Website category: phone
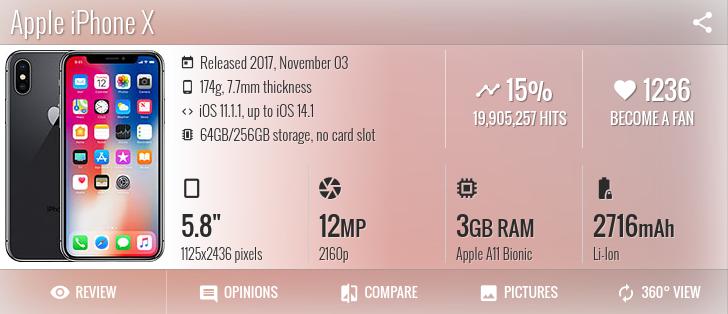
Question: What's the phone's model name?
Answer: Apple iPhone X

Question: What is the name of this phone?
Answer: Apple iPhone X

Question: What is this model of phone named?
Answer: Apple iPhone X

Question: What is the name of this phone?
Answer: Apple iPhone X

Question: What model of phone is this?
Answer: Apple iPhone X

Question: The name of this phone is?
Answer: Apple iPhone X

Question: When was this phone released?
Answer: Released 2017, November 03

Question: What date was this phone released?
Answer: Released 2017, November 03

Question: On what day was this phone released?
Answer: Released 2017, November 03

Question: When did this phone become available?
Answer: Released 2017, November 03

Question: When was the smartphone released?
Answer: Released 2017, November 03

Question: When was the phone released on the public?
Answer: Released 2017, November 03

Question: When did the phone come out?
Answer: Released 2017, November 03

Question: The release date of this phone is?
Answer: Released 2017, November 03

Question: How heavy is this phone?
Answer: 174g

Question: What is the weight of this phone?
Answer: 174g

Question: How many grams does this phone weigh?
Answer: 174g

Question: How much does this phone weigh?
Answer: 174g

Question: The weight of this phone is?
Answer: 174g

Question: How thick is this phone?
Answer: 7.7mm thickness

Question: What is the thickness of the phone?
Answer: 7.7mm thickness

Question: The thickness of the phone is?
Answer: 7.7mm thickness

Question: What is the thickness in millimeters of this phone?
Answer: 7.7mm thickness

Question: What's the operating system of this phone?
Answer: iOS 11.1.1, up to iOS 14.1

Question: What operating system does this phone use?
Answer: iOS 11.1.1, up to iOS 14.1

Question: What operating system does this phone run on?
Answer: iOS 11.1.1, up to iOS 14.1

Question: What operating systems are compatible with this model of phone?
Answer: iOS 11.1.1, up to iOS 14.1

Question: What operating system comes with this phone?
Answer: iOS 11.1.1, up to iOS 14.1

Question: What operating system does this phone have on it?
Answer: iOS 11.1.1, up to iOS 14.1

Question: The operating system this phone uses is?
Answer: iOS 11.1.1, up to iOS 14.1

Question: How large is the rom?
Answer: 64GB/256GB storage

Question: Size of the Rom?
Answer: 64GB/256GB storage

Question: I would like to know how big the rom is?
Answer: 64GB/256GB storage

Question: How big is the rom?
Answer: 64GB/256GB storage

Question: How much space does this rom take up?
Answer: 64GB/256GB storage

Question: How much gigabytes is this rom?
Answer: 64GB/256GB storage

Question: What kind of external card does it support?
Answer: no card slot

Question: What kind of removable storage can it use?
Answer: no card slot

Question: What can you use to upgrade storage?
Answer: no card slot

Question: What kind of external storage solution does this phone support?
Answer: no card slot

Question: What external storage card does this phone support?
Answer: no card slot

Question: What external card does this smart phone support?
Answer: no card slot

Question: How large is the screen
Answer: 5.8"

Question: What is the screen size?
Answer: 5.8"

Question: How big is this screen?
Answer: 5.8"

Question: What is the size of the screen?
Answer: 5.8"

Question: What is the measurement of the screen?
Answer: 5.8"

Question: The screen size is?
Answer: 5.8"

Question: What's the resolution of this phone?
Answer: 1125x2436 pixels

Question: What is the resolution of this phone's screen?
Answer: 1125x2436 pixels

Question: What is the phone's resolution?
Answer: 1125x2436 pixels

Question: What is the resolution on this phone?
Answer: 1125x2436 pixels

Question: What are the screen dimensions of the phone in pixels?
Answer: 1125x2436 pixels

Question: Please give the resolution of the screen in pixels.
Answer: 1125x2436 pixels

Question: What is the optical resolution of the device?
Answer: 1125x2436 pixels

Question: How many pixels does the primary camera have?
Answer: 12 MP

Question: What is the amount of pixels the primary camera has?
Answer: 12 MP

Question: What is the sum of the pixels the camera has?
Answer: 12 MP

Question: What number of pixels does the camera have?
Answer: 12 MP

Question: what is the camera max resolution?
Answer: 12 MP

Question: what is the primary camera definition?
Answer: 12 MP

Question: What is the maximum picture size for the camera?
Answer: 12 MP

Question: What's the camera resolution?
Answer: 2160p

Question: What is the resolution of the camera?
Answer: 2160p